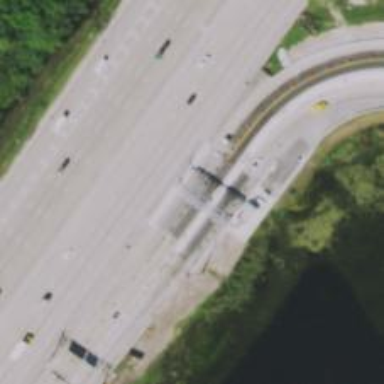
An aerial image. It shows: Toll gantry on the road.